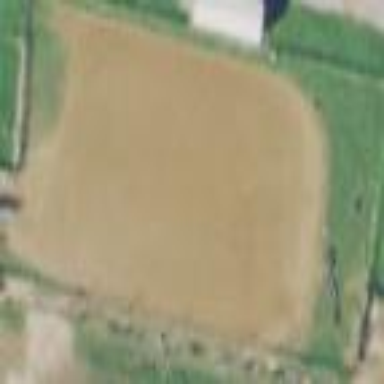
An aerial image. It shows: Equestrian pitch for leisure land activities.